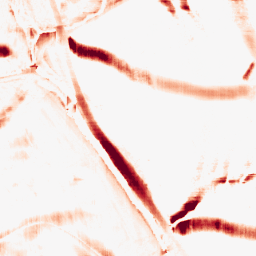
Category: morphological
Decomposition family: rolling_ball
Decomposition parameters: radius: 10
Upsampling method: sinc_blackman
Upsampling parameters: scale: 8
kernel_size: 16
Upsampling scale: 8